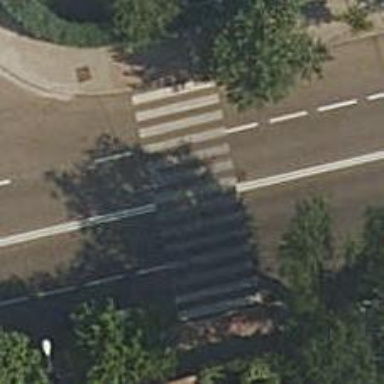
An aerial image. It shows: Uncontrolled crossing on the road.